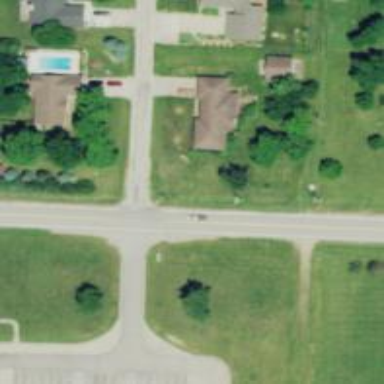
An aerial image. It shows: Road with stop sign.